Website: walmart
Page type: billing-address
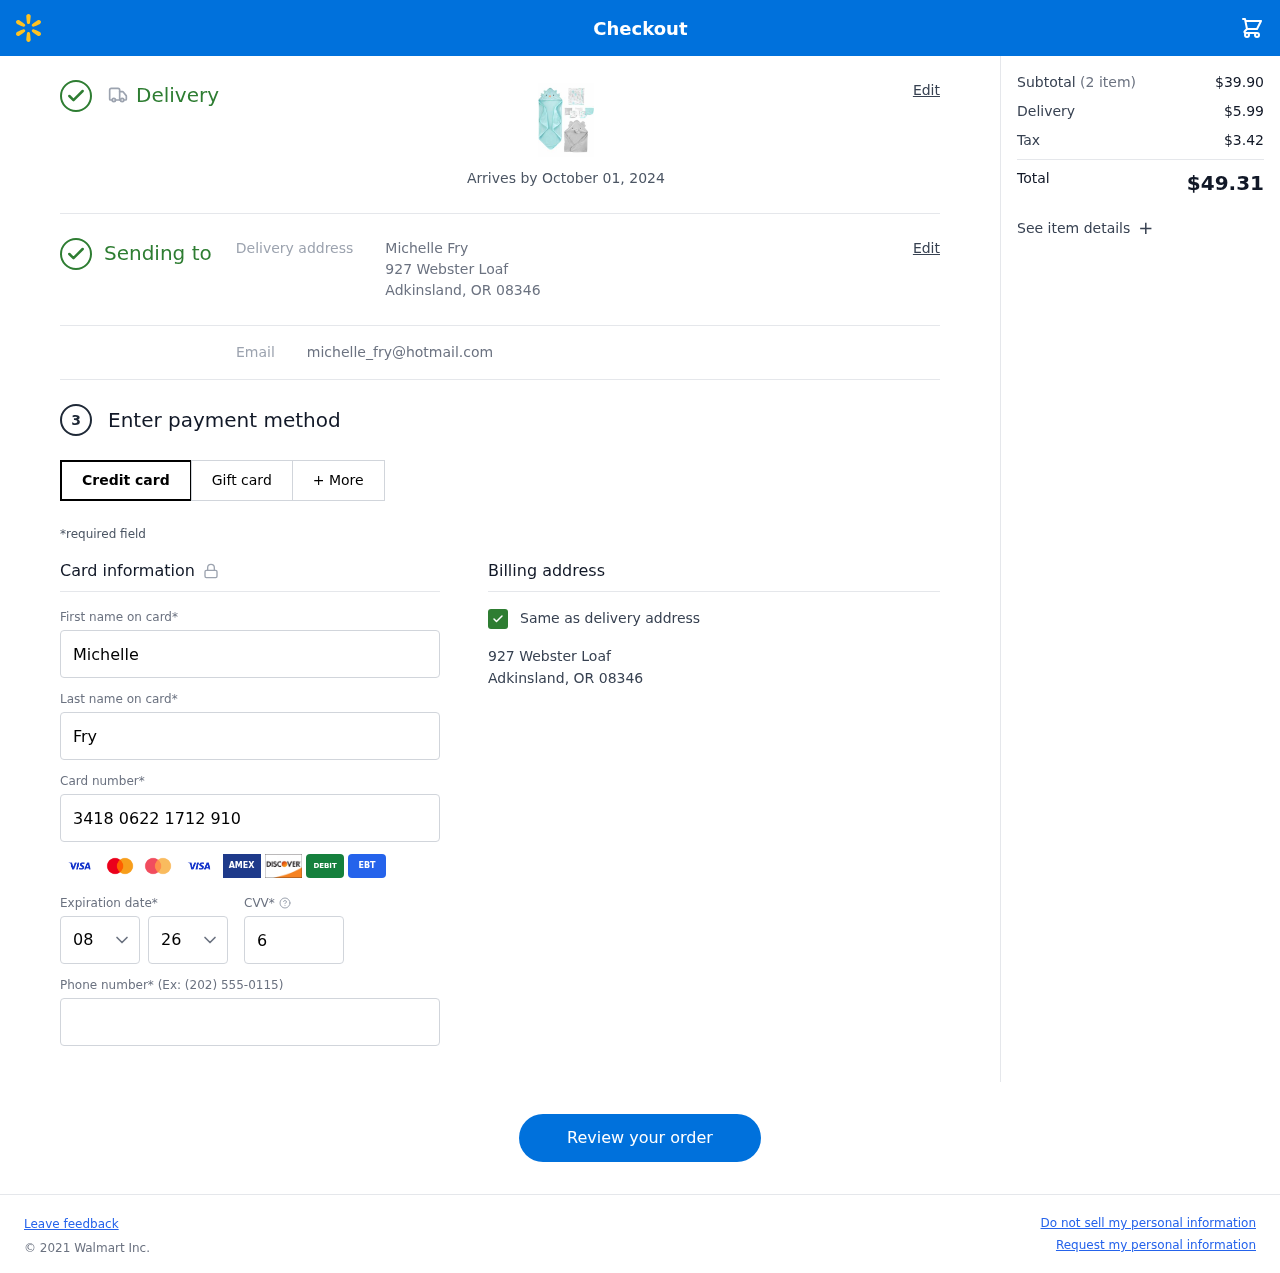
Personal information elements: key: PII_CARD_CVV
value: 6166
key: PII_CARD_EXPIRY_MONTH
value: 08
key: PII_CARD_EXPIRY_YEAR
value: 26
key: PII_CARD_NUMBER
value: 3418 0622 1712 910
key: PII_EMAIL
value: michelle_fry@hotmail.com
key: PII_FIRSTNAME
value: Michelle
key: PII_FULLNAME
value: Michelle Fry
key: PII_LASTNAME
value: Fry
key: PII_PHONE
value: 6503580662
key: PII_STREET
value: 927 Webster Loaf
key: PII_CITY_STATE_ZIP
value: Adkinsland, OR 08346
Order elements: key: ORDER_DELIVERY_DATE
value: Arrives by October 01, 2024
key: ORDER_NUM_ITEMS
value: (2 item)
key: ORDER_SUBTOTAL
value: $39.90
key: ORDER_SHIPPING_COST
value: $5.99
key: ORDER_TAX
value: $3.42
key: ORDER_TOTAL
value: $49.31